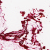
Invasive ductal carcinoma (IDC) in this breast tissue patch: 0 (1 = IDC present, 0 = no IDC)